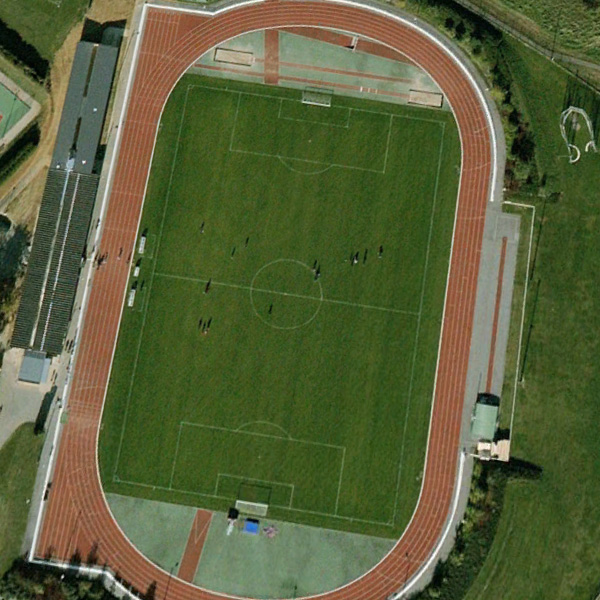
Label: Playground